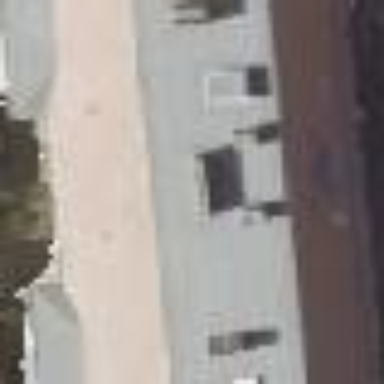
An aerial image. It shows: Apartment building with double saltbox roof shape.